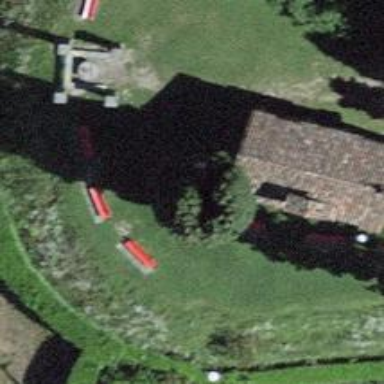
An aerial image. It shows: Red bench.